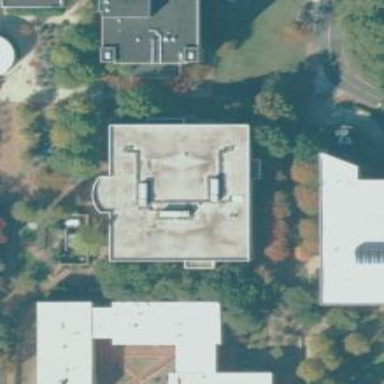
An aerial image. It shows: View of university building.